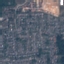
Land use / land cover class: Residential